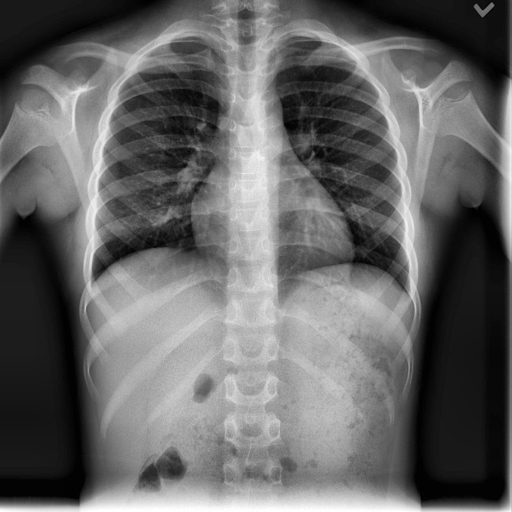
Finding: NORMAL